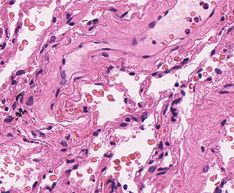
Tumor epithelial tissue: no
Tumor-associated stroma tissue: no
Normal tissue: yes